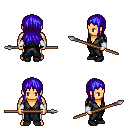
a pixel art fantasy rpg character, male body template, human, tanned skin, gray robe, white pants, blue unkempt hairstyle, white cloth bracers, black shoes, spear, four views (front, back, left, right), 2x2 character sprite sheet, small pixel art, hard edges, no anti-aliasing